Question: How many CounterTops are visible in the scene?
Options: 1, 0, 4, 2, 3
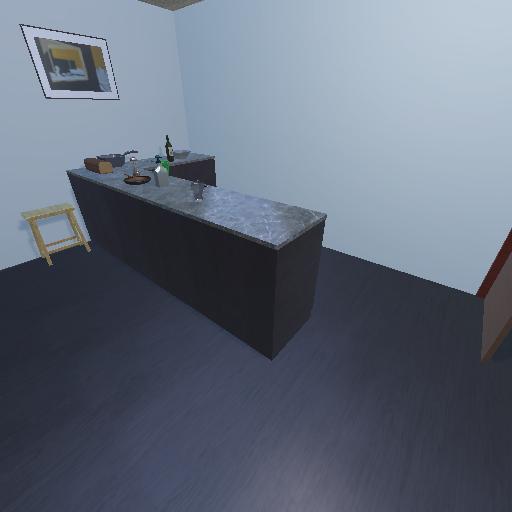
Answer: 1